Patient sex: M
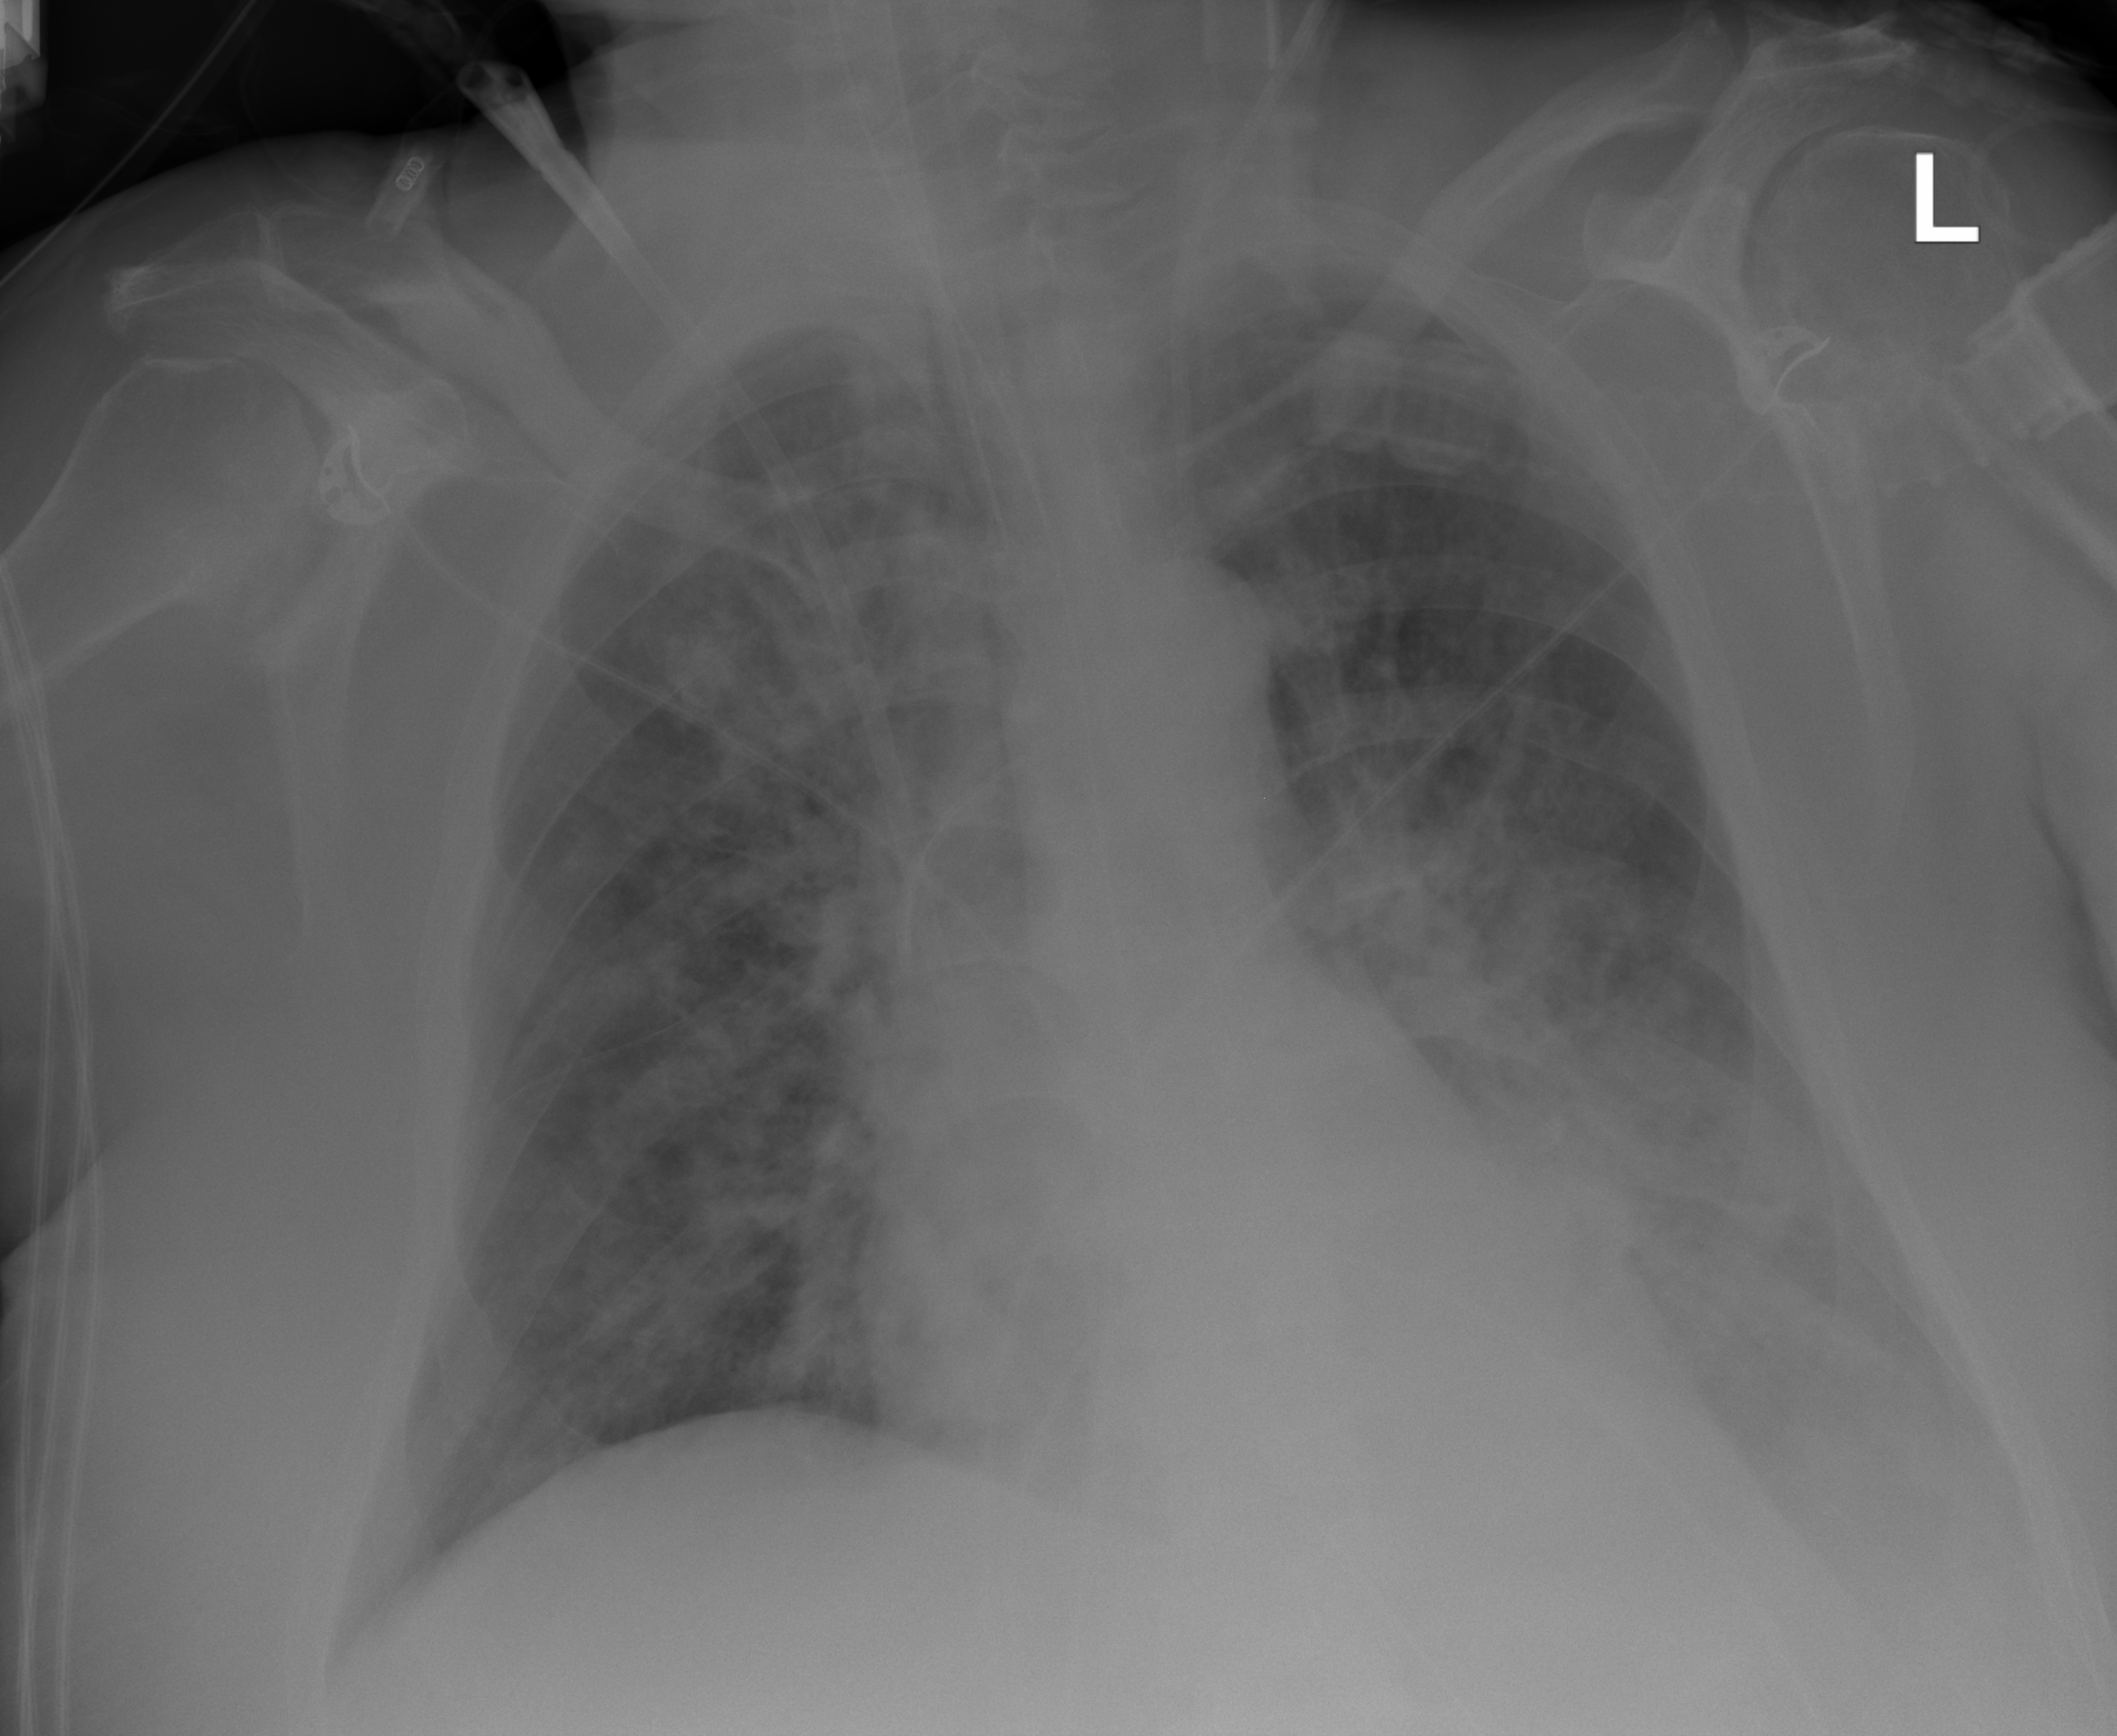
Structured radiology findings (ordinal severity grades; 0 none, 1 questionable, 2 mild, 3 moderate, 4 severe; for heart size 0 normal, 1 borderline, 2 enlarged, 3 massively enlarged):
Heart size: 0
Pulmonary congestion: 3
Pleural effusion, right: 0
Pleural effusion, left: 3
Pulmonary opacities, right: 3
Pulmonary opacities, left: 3
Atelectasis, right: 0
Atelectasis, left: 2